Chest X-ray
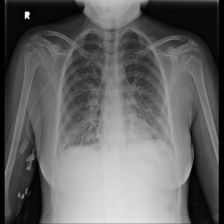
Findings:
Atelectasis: negative
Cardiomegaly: negative
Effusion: negative
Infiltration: positive
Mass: negative
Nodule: negative
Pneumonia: positive
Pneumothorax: negative
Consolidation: negative
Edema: positive
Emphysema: negative
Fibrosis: negative
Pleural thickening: negative
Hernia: negative